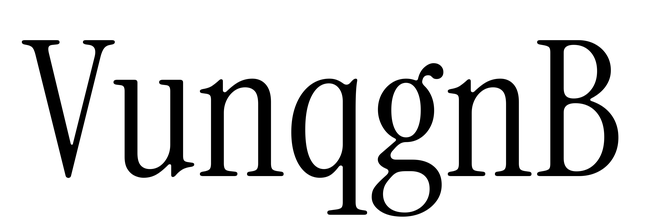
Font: InstrumentSerif-Regular